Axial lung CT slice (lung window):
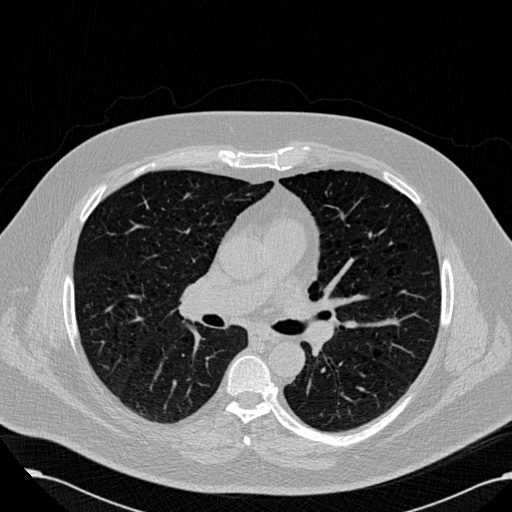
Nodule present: no